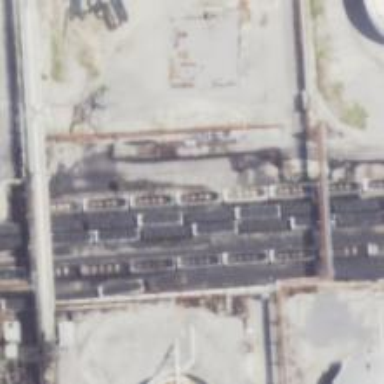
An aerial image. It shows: Rail spur service.